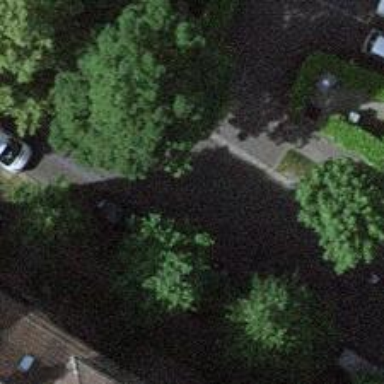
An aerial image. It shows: Residential road with asphalt surface. There are separate sidewalks on both sides and cycle lane in the opposite direction.